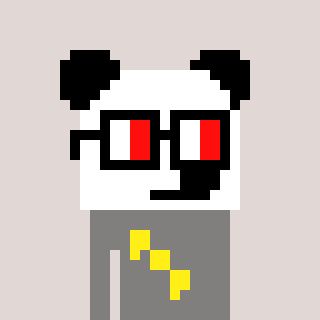
a pixel art character with square glasses with black frames and red eyes, a panda-shaped head and a bluegrey-colored body on a warm background